Interaction volume radius: 5 \u00c5
Interaction volume height: 25 \u00c5
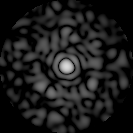
Disorder parameter: 0.8059